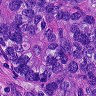
Metastatic tissue present: yes